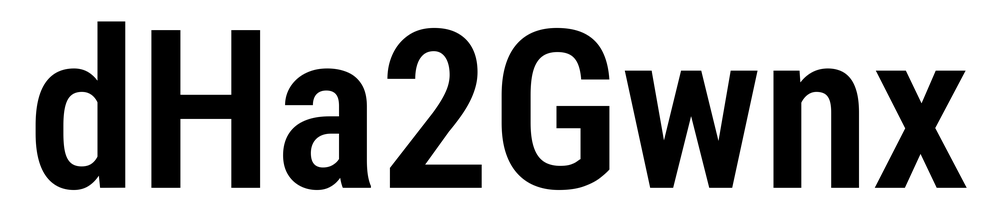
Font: Roboto_Condensed_SemiBold